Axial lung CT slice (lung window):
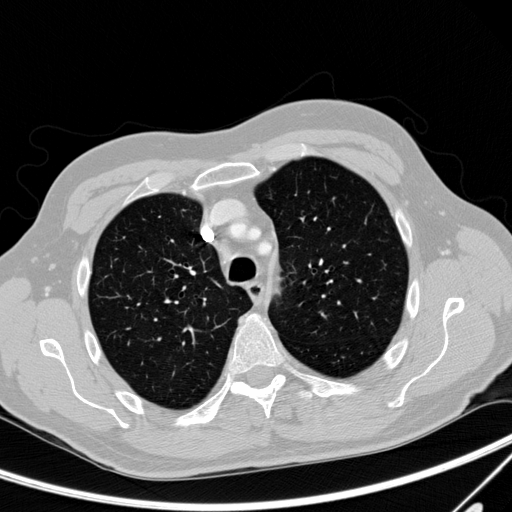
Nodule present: no